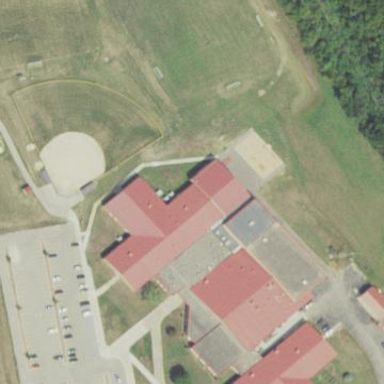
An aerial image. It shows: School.